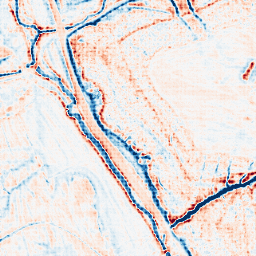
Category: edge_preserving
Decomposition family: anisotropic_diffusion
Decomposition parameters: iterations: 20
kappa: 10
gamma: 0.2
Upsampling method: sinc_hamming
Upsampling parameters: scale: 8
kernel_size: 8
Upsampling scale: 8